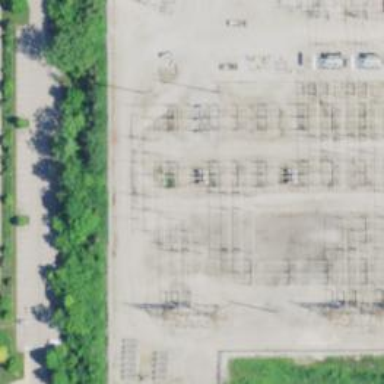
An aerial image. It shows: Switch used for power control.